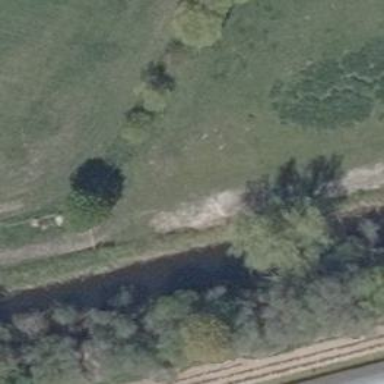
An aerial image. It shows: Row of trees in natural setting.